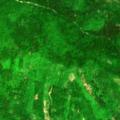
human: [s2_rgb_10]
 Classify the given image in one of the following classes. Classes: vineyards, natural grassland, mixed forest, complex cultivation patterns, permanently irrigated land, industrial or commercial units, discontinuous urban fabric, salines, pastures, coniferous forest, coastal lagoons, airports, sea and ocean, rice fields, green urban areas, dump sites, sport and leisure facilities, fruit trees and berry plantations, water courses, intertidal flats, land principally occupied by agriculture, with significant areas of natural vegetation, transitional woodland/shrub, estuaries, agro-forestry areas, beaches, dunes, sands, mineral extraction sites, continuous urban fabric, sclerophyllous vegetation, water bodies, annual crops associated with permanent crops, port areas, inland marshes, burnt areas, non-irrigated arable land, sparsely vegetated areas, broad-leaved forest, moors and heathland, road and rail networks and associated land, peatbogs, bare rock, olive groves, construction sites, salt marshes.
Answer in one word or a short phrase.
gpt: broad-leaved forest